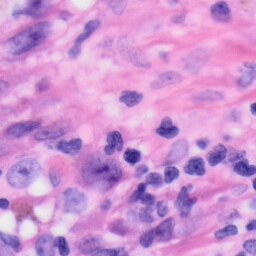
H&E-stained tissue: Skin